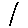
Label: line